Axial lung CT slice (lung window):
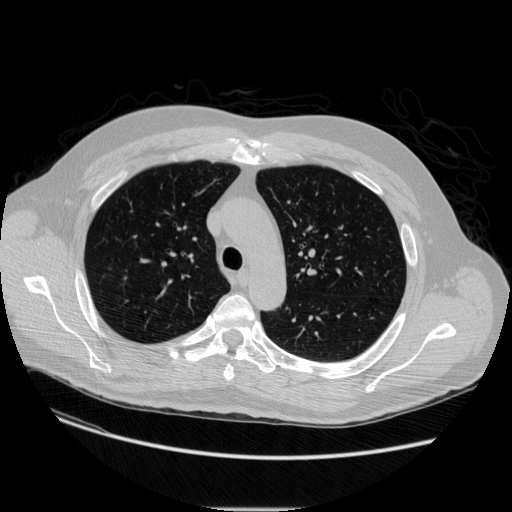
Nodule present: no